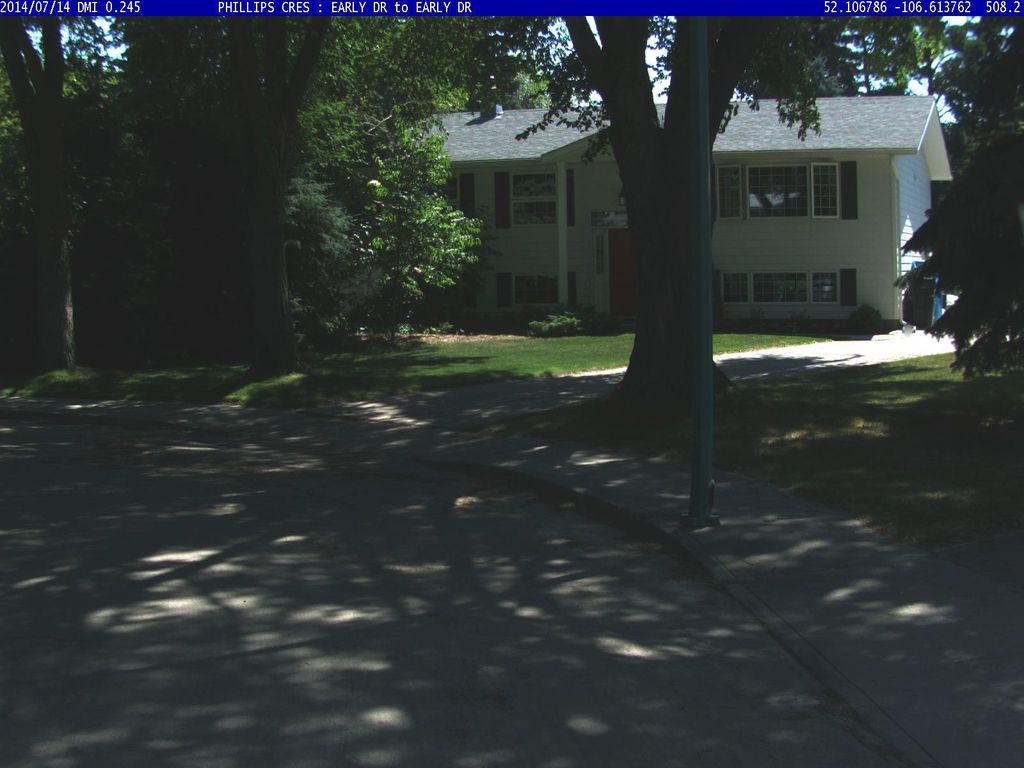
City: saskatoon